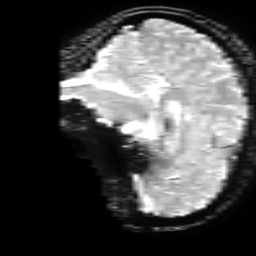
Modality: T2starw
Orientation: sagittal
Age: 31
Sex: female
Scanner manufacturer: ge
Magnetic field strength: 3 T
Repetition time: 0.65 s
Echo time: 0.02 s